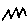
Label: zigzag